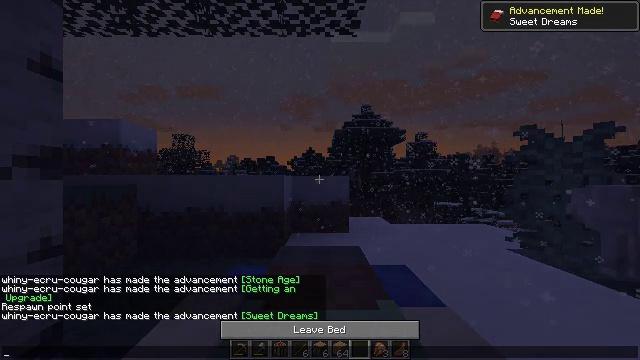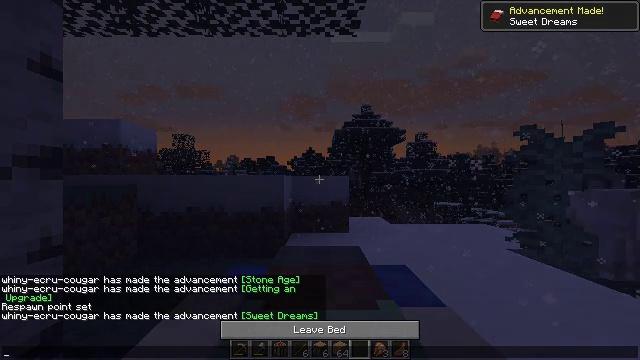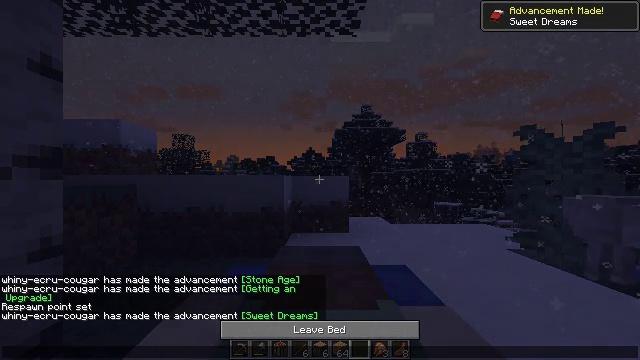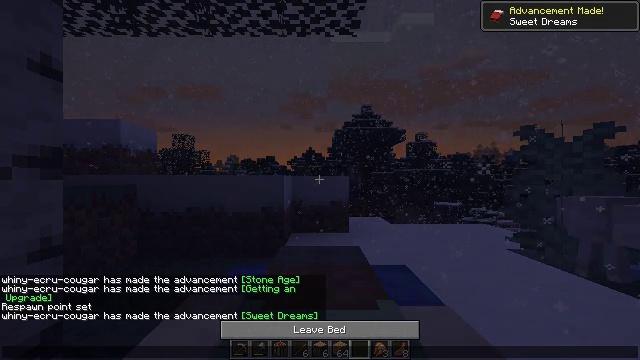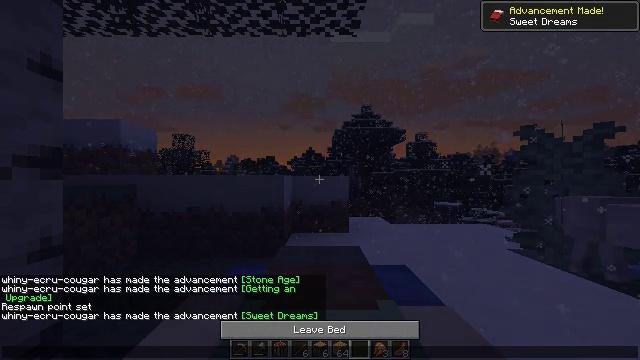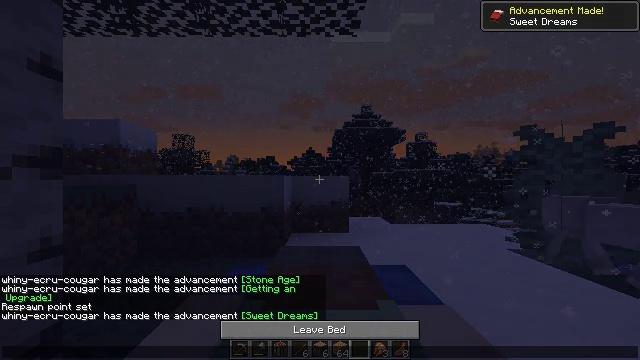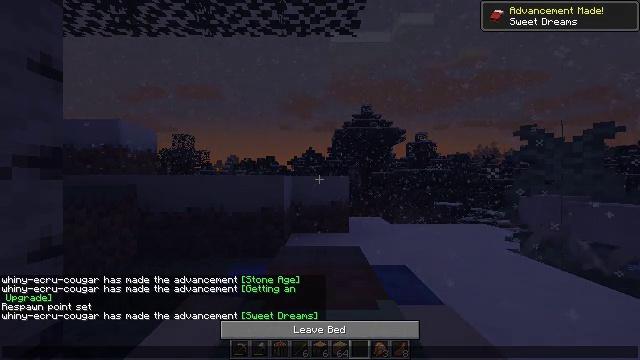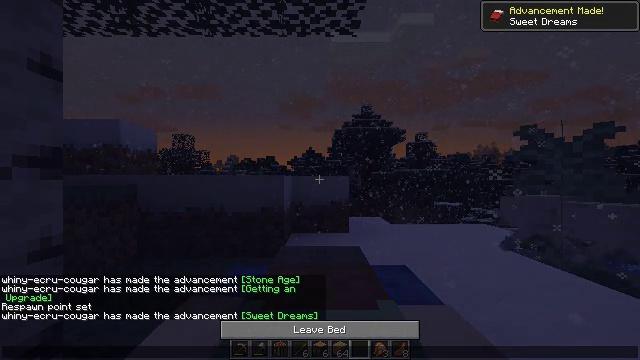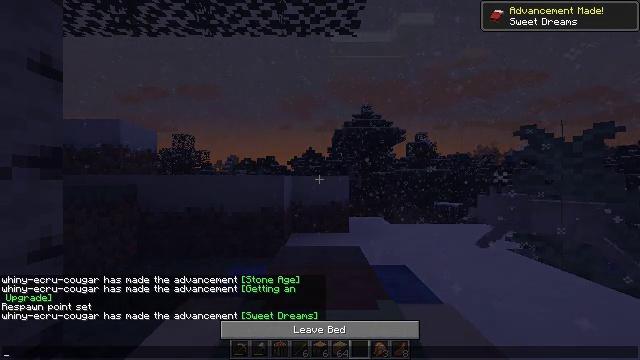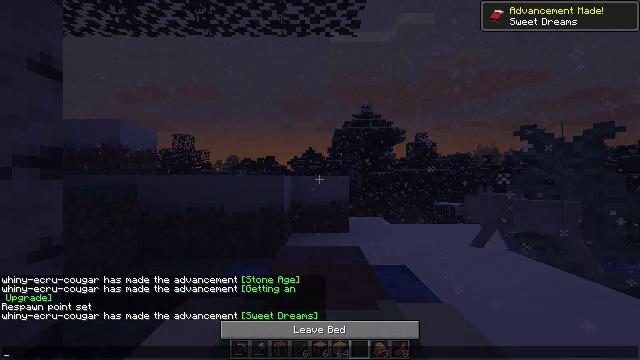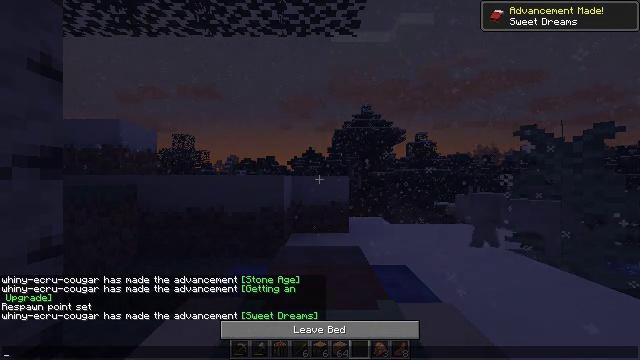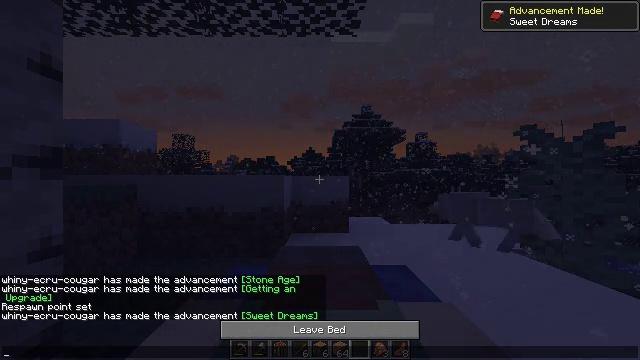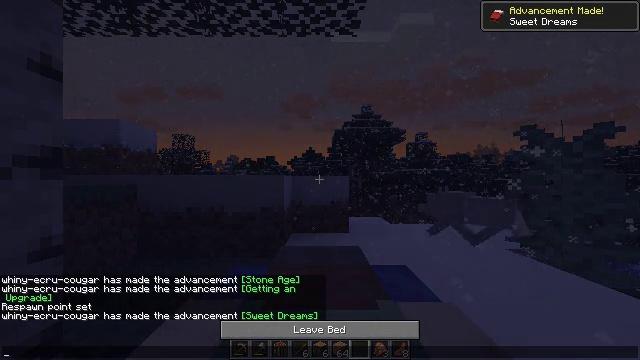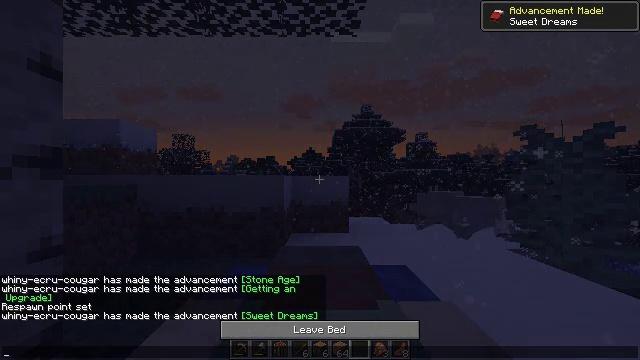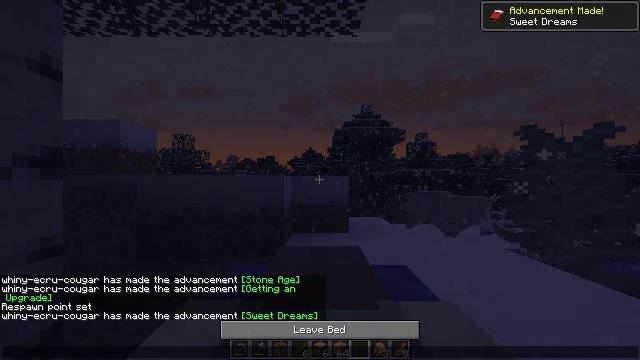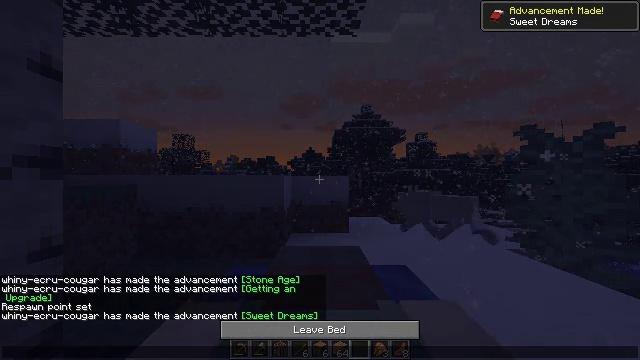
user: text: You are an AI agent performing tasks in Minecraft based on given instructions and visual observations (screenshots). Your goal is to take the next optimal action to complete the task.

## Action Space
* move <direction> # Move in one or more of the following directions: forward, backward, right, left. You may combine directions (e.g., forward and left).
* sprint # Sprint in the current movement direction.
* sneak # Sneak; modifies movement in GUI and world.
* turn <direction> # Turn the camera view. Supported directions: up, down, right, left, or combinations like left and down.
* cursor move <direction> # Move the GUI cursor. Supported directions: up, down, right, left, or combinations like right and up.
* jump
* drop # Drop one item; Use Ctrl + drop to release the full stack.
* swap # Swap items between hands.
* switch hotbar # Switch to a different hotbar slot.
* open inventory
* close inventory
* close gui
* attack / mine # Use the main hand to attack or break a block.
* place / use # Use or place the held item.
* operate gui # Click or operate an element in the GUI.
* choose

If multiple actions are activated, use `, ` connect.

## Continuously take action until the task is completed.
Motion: motion action
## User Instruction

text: Mine the blue bed to pick it up.
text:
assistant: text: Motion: no_op
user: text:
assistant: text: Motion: no_op
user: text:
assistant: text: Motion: no_op
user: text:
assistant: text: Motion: cursor move down
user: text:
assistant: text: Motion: cursor move down
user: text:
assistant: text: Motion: no_op
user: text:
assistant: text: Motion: no_op
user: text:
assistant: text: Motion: no_op
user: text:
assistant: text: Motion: no_op
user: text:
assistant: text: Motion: cursor move left and up
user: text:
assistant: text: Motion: cursor move left and up
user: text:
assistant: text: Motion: no_op
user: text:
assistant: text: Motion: no_op
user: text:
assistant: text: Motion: no_op
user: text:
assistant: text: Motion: no_op
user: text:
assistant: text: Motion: no_op
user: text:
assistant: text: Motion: no_op
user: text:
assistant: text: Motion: no_op
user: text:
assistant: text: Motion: cursor move left and down
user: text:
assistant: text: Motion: no_op
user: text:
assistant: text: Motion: no_op
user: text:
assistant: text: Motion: no_op
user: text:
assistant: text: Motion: no_op
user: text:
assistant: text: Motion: cursor move right
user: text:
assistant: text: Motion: cursor move right and up
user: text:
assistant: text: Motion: cursor move right and up
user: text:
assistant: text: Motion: cursor move left
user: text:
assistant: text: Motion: cursor move left and down
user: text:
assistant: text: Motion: cursor move left and down
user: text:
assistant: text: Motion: no_op